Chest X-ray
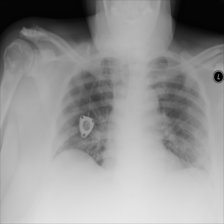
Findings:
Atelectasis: negative
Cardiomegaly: negative
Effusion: negative
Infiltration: negative
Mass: negative
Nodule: positive
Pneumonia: negative
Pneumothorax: negative
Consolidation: negative
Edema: negative
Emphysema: negative
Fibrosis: negative
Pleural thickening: negative
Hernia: negative